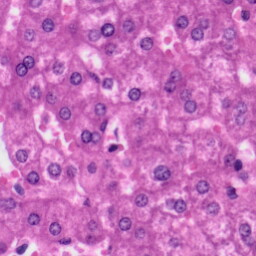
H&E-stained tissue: Liver